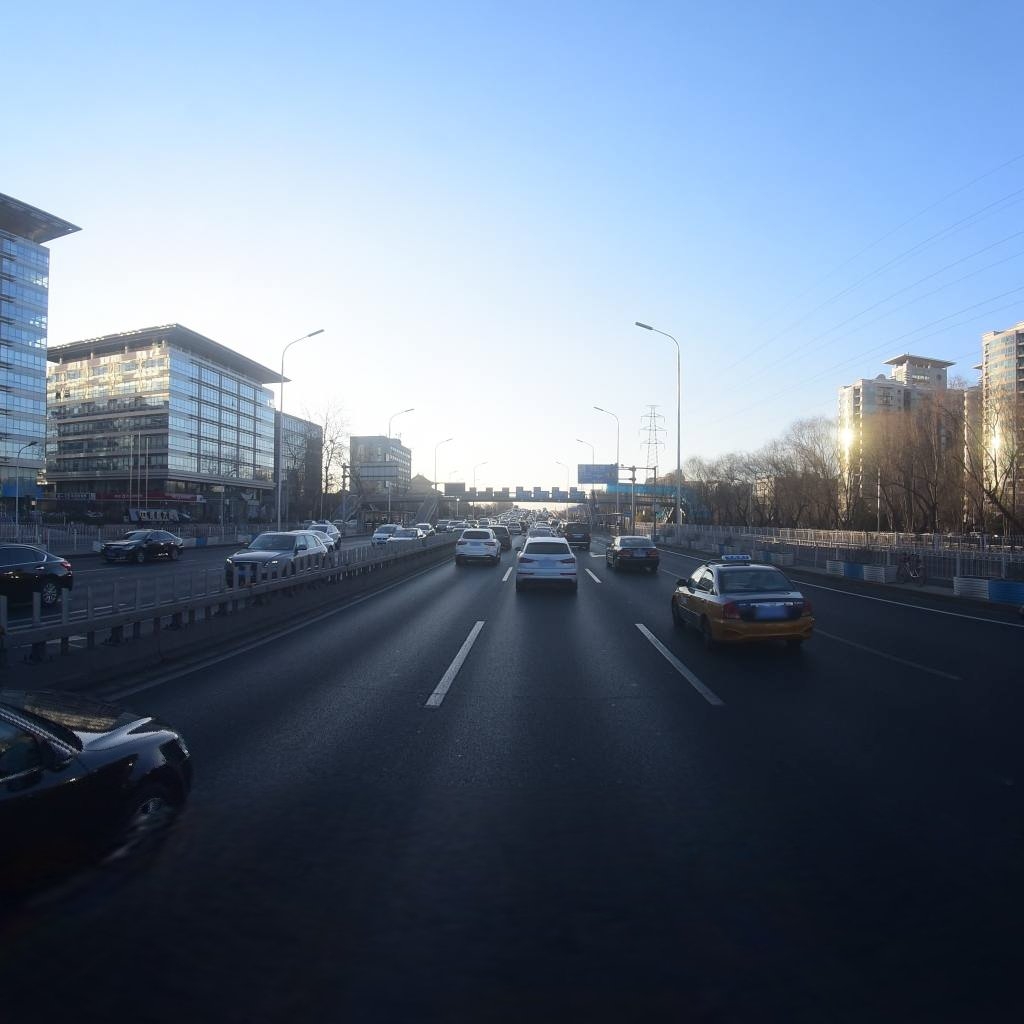
Region: Dongcheng
Road damage annotations: transverse crack